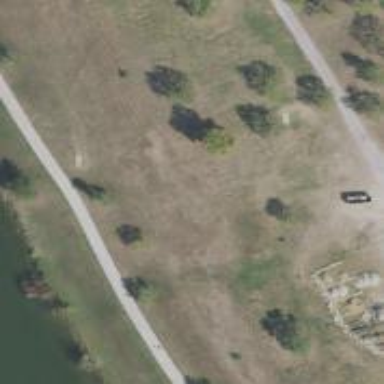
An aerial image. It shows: Disc golf hole as part of disc golf sport activity.